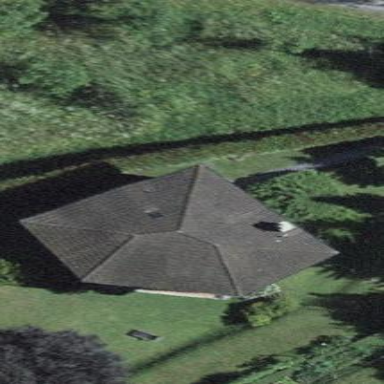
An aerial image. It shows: Simple and straightforward house.